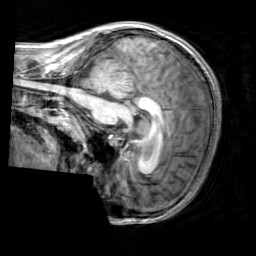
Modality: T1w
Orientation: sagittal
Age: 19
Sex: male
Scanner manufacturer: siemens
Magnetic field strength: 3 T
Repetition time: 2.3 s
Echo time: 0.00303 s